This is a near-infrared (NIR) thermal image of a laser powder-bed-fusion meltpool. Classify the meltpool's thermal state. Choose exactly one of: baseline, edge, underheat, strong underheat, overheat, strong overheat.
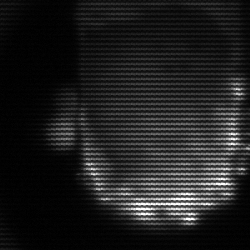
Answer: baseline